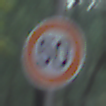
Verkehrszeichen: Geschwindigkeit50
Umgebung: Outdoor, Nature
Tageszeit: SunriseSunset
Wetter: NotSpecified
Licht: Natural
Jahreszeit: Autumn
Kontrast: MediumContrast